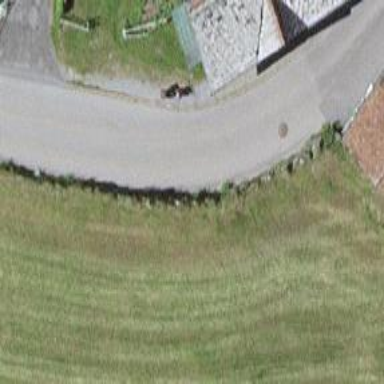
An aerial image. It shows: Retaining wall.